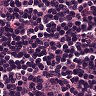
Metastatic tissue present: no